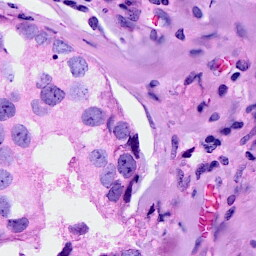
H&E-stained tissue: Breast